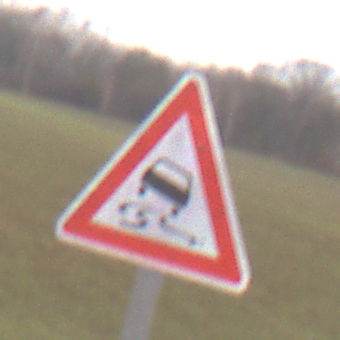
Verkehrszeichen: SchleuderOderRutschgefahr
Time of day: Midday
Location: Outdoor (RoadRail)
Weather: Overcast
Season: NotSpecified
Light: Natural